Question: Consider an object "living" in a 2D space and currently located at .
Object is surrounded by two main restricting lines and , also by a bunch of additional lines (triplets are contained within some array.)
Is there a straightforward algorithm for removing redundant lines? I have my data in MatLab and it has a bunch of fancy native functions but I am still not quite sure where to start.
---
For example, below all lines are shown in blue, redundant lines are marked in red.
.
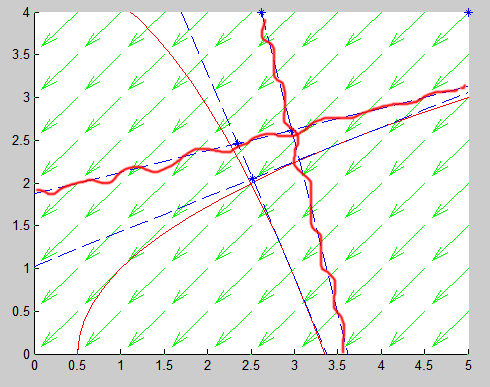
Answer: To expand on my comment: for each non-main line Ax + By = C, let A' = A/C and B' = B/C so that the line equation can be written A'x + B'y = 1. (C = 0 necessitates a special case that I'll ignore.)
Now compute the 2D convex hull of the pairs (A', B'). MATLAB has <URL>